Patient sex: F
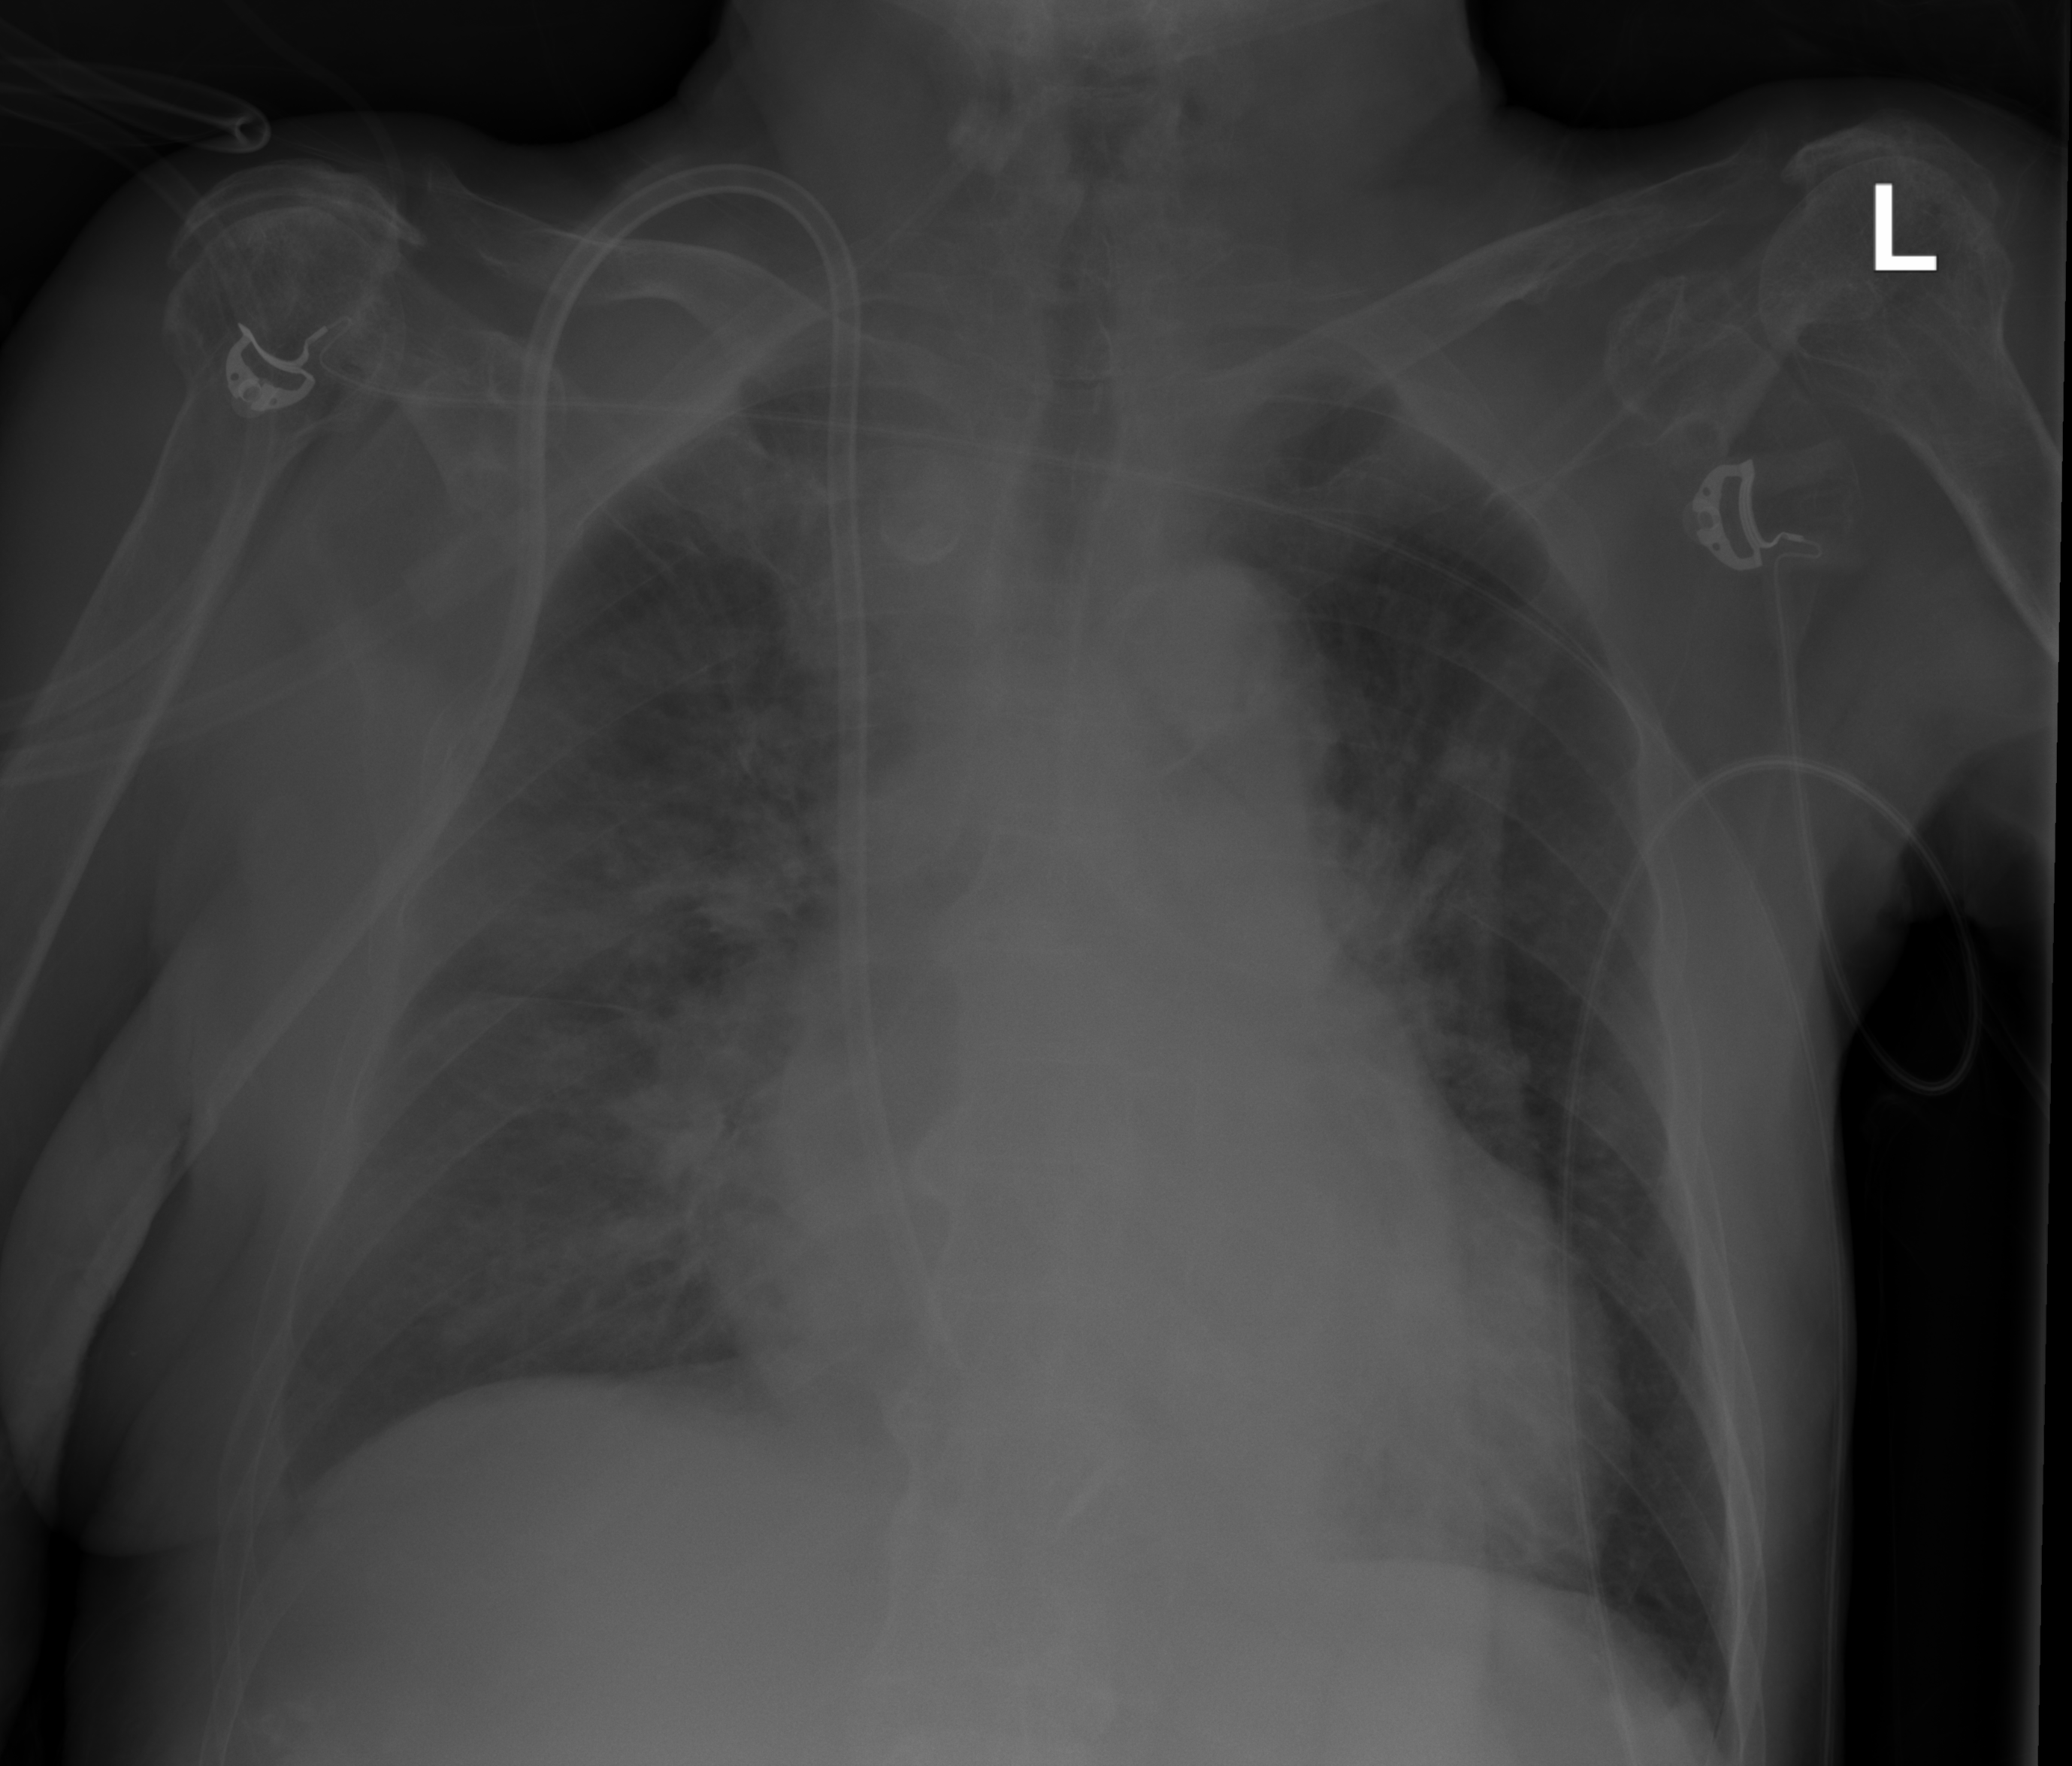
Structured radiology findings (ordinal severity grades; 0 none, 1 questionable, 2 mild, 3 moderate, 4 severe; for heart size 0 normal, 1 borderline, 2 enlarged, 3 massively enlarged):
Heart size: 2
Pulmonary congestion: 2
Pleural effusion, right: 2
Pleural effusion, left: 0
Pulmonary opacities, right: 3
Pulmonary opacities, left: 2
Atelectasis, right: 2
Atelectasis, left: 0